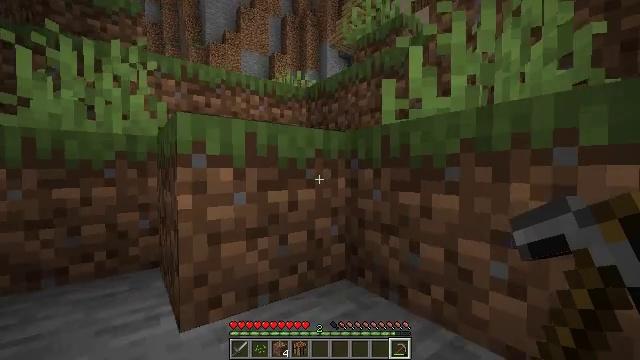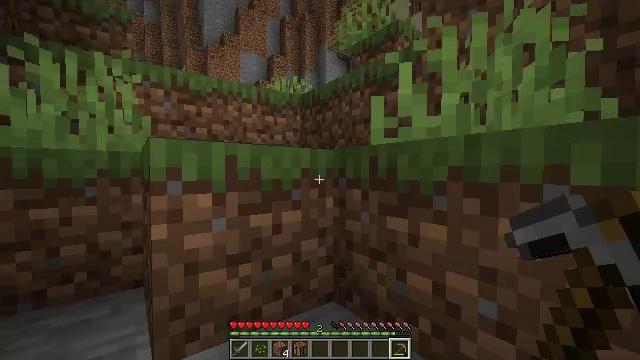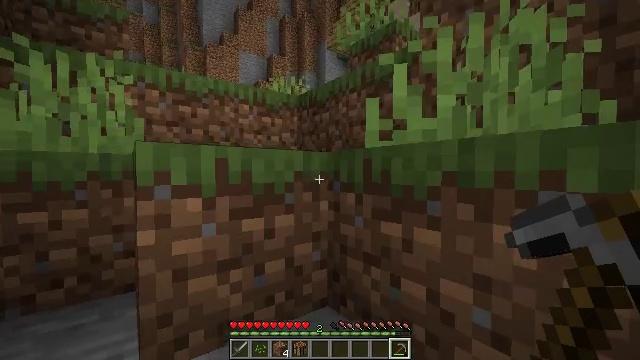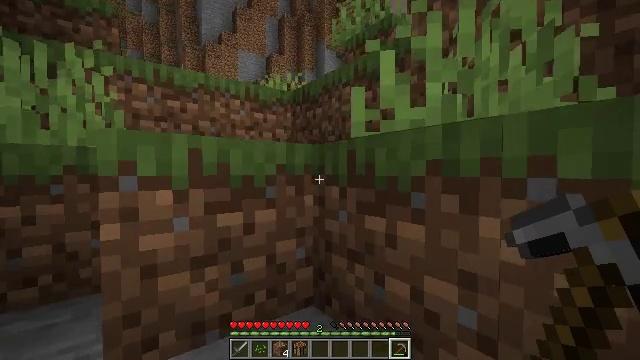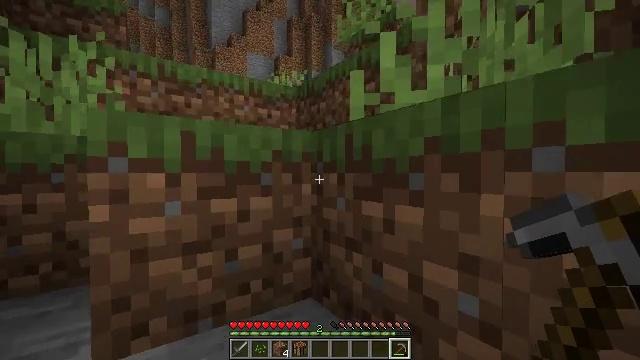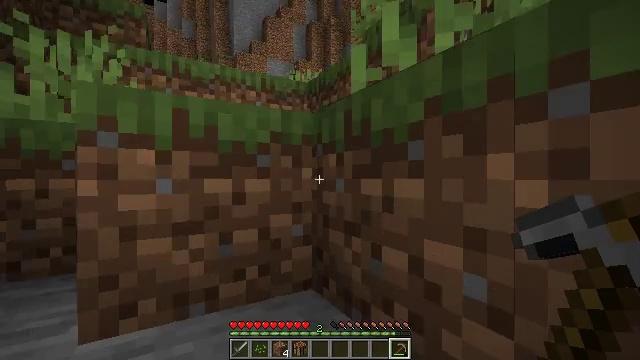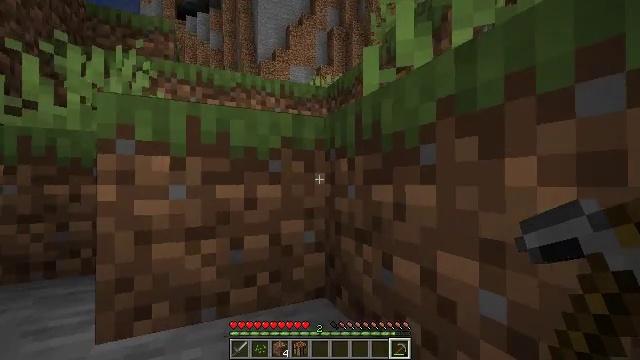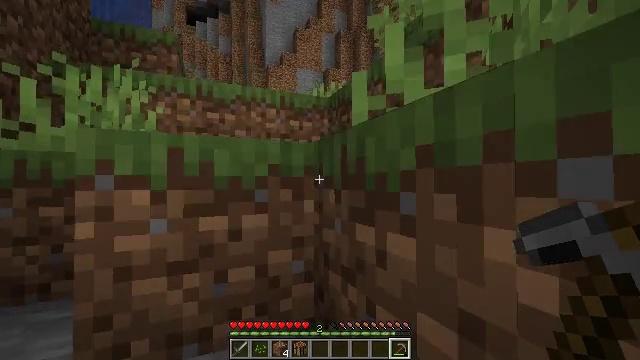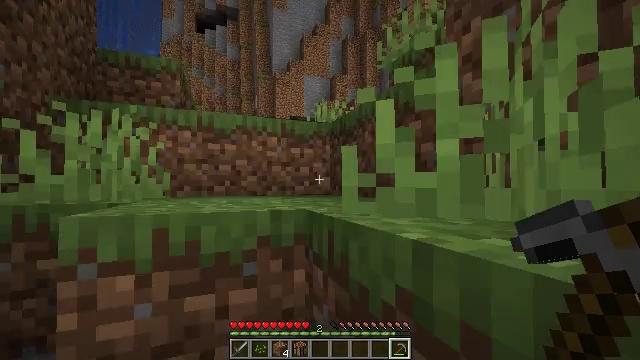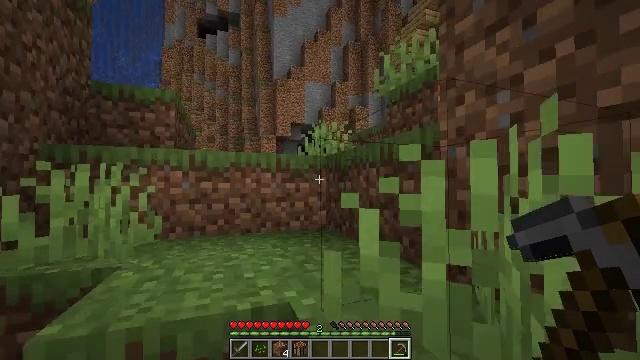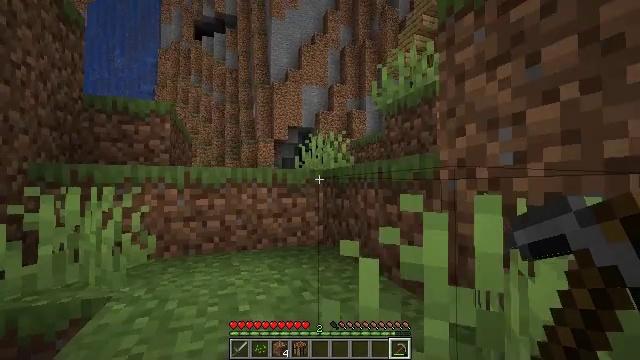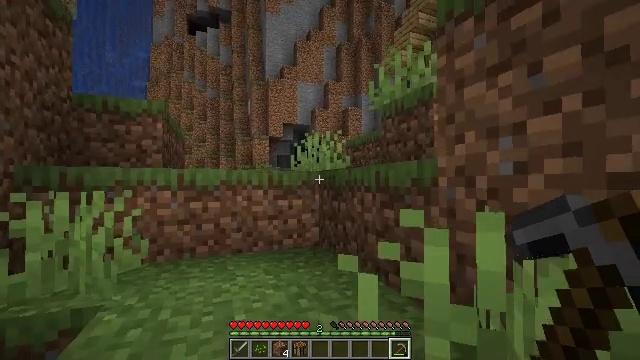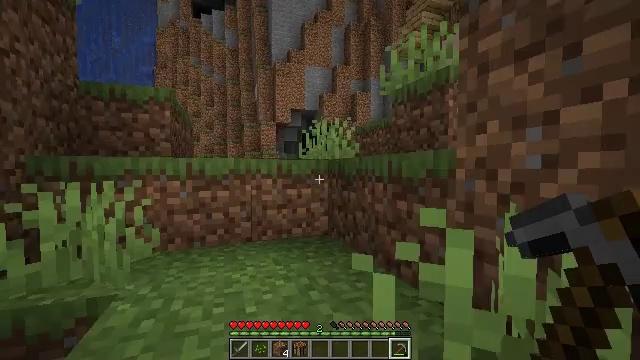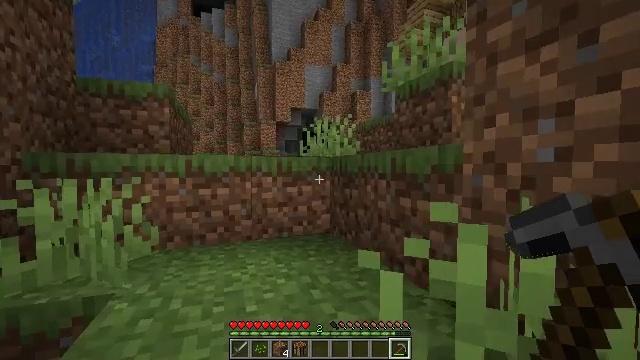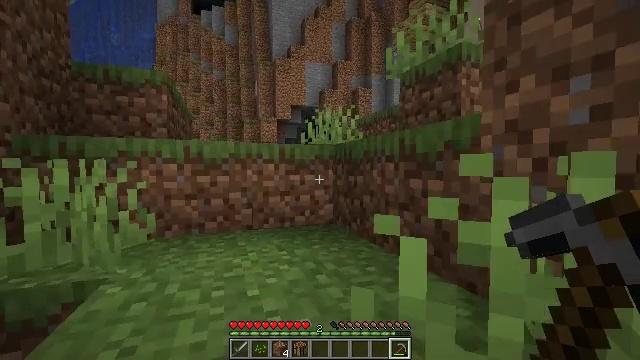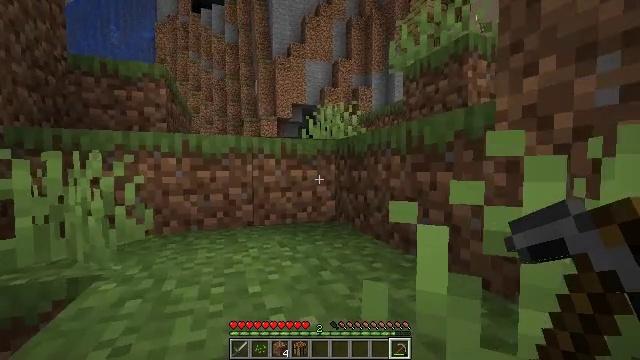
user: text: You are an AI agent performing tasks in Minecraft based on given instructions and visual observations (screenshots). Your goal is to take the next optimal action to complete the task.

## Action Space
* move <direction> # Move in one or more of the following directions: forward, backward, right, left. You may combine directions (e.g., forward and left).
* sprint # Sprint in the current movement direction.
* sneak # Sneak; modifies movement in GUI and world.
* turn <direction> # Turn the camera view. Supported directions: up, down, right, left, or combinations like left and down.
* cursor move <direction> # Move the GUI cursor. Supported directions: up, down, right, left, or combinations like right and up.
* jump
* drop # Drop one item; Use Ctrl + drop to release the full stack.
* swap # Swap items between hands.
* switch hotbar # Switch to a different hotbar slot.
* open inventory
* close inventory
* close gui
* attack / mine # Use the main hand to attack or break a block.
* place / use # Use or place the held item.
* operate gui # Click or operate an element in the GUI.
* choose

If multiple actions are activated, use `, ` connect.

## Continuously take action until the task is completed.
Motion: motion action
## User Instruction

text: Remove wheat seeds from the inventory.
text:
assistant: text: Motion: move forward, jump
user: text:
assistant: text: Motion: move forward, jump
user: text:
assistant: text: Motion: move forward, jump
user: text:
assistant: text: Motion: move forward, turn left, jump
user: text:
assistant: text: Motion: move forward, turn left and up, jump
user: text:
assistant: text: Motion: move forward, turn left and up, jump
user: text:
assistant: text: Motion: move forward, turn left, jump
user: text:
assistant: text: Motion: move forward, turn left, jump
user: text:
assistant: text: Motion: move forward, jump
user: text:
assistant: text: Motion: move forward, jump
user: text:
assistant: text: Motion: move forward, turn right, jump
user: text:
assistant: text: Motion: move forward, turn left and down, jump
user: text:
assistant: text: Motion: move forward, jump
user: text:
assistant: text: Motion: move forward, jump
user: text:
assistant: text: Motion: move forward, jump
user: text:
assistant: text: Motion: move forward, jump
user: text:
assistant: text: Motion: move forward, jump
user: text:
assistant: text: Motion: move forward, turn right and up, jump
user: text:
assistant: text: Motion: move forward, turn right and up, jump
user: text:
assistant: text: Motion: move forward, turn right, jump
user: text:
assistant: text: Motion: move forward, turn right, jump
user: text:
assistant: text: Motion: move forward, jump
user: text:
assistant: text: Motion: move forward
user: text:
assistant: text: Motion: move forward, turn right
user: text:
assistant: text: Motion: move forward, turn right
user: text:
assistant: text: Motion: move forward, turn right
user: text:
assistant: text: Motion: move forward, turn right
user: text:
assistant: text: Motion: move forward, turn right
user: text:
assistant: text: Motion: move forward, turn right
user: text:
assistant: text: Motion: move forward